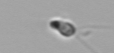
Label: flagellate